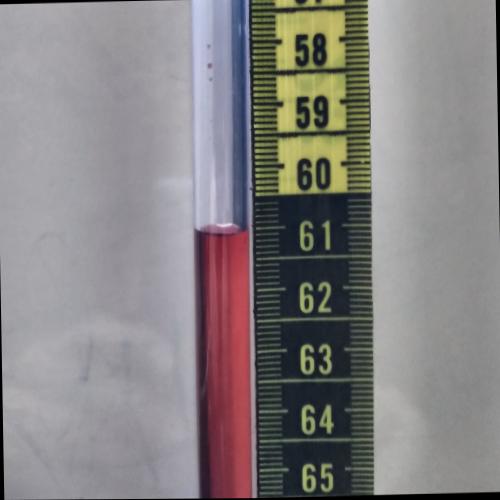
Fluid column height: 61.0 cm